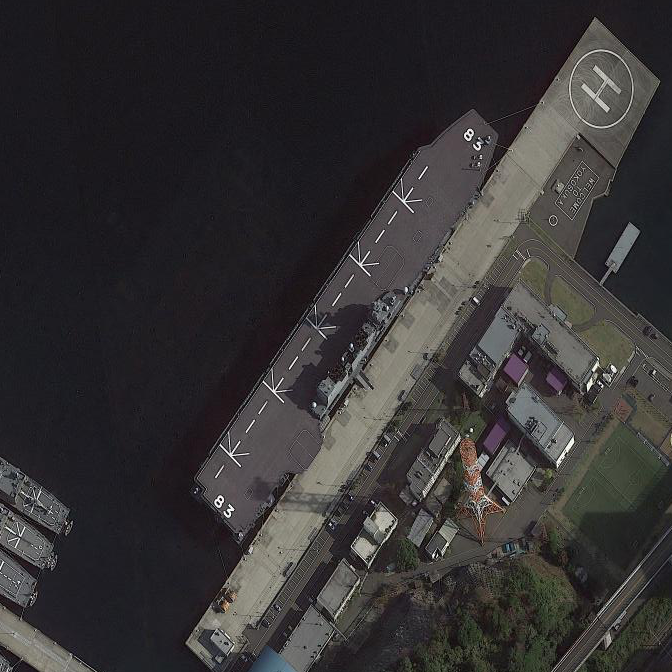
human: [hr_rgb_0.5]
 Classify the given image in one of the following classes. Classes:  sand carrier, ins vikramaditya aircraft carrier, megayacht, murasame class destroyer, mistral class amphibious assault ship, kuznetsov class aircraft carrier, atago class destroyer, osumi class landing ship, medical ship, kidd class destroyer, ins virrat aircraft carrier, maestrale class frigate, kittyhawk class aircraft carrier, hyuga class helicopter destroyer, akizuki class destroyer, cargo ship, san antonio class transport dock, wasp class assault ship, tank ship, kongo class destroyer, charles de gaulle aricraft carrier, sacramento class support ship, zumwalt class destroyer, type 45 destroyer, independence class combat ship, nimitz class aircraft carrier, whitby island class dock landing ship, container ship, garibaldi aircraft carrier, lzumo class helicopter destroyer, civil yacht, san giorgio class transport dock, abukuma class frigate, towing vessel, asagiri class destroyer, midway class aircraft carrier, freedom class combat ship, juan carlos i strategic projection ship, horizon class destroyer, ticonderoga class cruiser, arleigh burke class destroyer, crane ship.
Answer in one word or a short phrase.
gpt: Lzumo class helicopter destroyer